【题型】填空题　【知识点】平面几何　【难度】hard
如图，平行四边形$ABCD$中，$3AB = 2BC$，
点$O$是$\angle BAD$和$\angle CBA$的平分线的交点，
过点$O$作$EF \parallel AB$，
分别交$AD$、$BC$于$E$、$F$两点，
连接$OD$、$OC$。
以下结论：

① $AO \perp BO$；

② 点$O$是$EF$的中点；

③ 四边形$CDEF$的周长是四边形$ABFE$的周长的 2 倍；

④ $S_{\triangle AOB} + S_{\triangle COD} = 2S_{\triangle BOC}$。

其中正确的结论有$\underline{\quad\quad}$（填写所有正确结论的序号）。

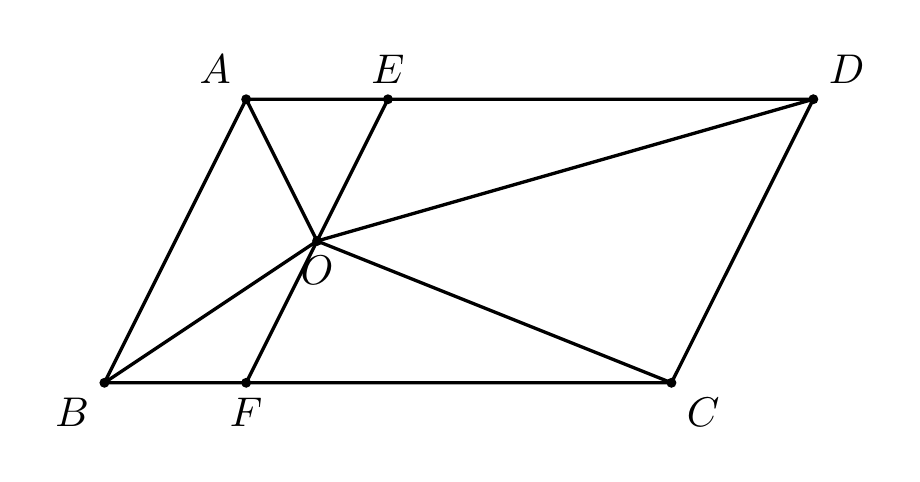
【解答】
【答案】$\boldsymbol{①②④}$
【详解】解：$\because$ 四边形$ABCD$为平行四边形，
$\therefore AD \parallel BC$，
$AB \parallel CD$，
$AB = CD$，
$AD = BC$，
$\therefore \angle BAD + \angle ABC = 180^\circ$，
$\because$ 点$O$是$\angle BAD$和$\angle CBA$的角平分线的交点，
$\therefore \angle OAB = \angle OAE = \dfrac{1}{2}\angle BAD$，
$\angle OBA = \angle OBF = \dfrac{1}{2}\angle ABC$，
$\therefore \angle OAB + \angle OBA = \dfrac{1}{2}(\angle BAD + \angle ABC) = \dfrac{1}{2} \times 180^\circ = 90^\circ$，
$\therefore \angle AOB = 90^\circ$，
$\therefore AO \perp BO$，
所以①正确；
$\because EF \parallel AB$，
$\therefore \angle BAO = \angle AOE$，
$\angle ABO = \angle BOF$，
$\because \angle OAB = \angle OAE$，
$\angle OBA = \angle OBF$，
$\therefore \angle OAE = \angle AOE$，
$\angle OBF = \angle BOF$，
$\therefore AE = OE$，
$BF = OF$，
$\because AE \parallel BF$，
$AB \parallel EF$，
$\therefore$ 四边形$ABFE$为平行四边形，
$\therefore AE = BF$，
$\therefore OE = OF$，
即$O$点为$EF$的中点，
所以②正确；
$\because 3AB = 2BC$，
$\therefore$ 设$AB = 2x$，
$BC = 3x$，
$\therefore EF = 2x$，
$AD = 3x$，
$\therefore EA = OE = \dfrac{1}{2}EF = x$，
$\therefore AD = 3AE$，
$\therefore C_{\square ABFE} = 6x$，
$C_{\square CDEF} = 8x$，
$\therefore$ 四边形$CDEF$的周长不是四边形$ABFE$的周长的 2 倍，
所以③错误；
$\because S_{\triangle OAB} = \dfrac{1}{2}S_{\square ABFE}$，
$S_{\triangle OCD} = \dfrac{1}{2}S_{\square FEDC}$，
$\therefore S_{\triangle OAB} + S_{\triangle OCD} = \dfrac{1}{2}S_{\square ABCD}$，
$\because OE = OF$，
$\therefore S_{\triangle AOD} = S_{\triangle BOC}$，
$\therefore S_{\triangle BOC} = \dfrac{1}{4}S_{\square ABCD}$，
$\therefore S_{\triangle AOB} + S_{\triangle COD} = 2S_{\triangle BOC}$，
所以④正确。
故答案为：$\boldsymbol{①②④}$．